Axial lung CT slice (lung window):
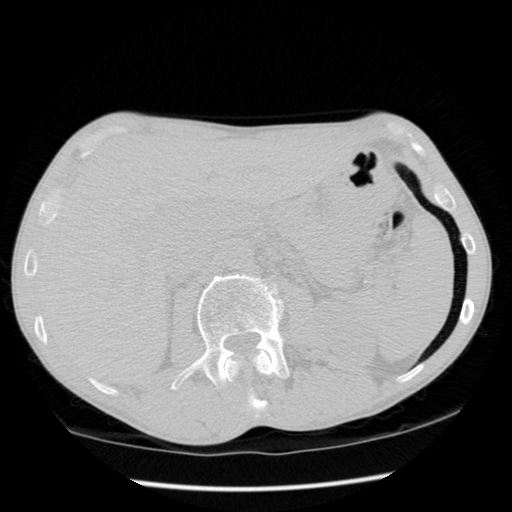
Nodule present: no